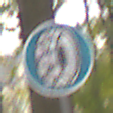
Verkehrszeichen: SchneekettenVorgeschrieben
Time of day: Midday
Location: Outdoor (Nature)
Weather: Overcast
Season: NotSpecified
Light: Natural